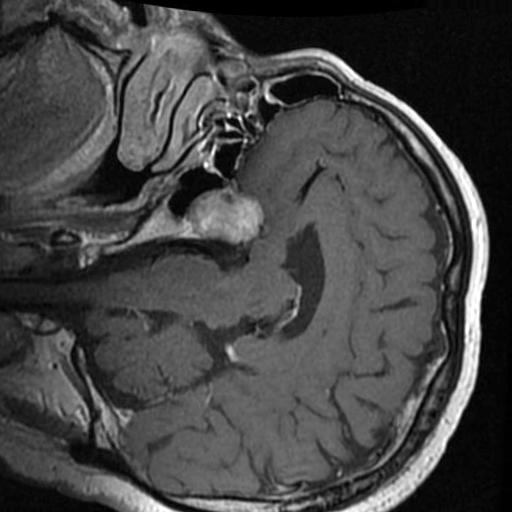
Label: brain_tumor